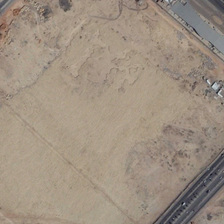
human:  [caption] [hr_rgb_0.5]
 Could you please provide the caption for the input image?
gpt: the bareland seems very open .

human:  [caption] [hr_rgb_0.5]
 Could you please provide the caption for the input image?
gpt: three roads are near a piece of bareland .

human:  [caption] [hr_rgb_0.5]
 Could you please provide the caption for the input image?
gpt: the bareland seems very open .

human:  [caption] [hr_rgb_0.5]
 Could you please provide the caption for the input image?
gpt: three roads are near a piece of bareland .

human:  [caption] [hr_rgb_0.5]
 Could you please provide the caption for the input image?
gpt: three roads are near a piece of bareland .